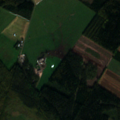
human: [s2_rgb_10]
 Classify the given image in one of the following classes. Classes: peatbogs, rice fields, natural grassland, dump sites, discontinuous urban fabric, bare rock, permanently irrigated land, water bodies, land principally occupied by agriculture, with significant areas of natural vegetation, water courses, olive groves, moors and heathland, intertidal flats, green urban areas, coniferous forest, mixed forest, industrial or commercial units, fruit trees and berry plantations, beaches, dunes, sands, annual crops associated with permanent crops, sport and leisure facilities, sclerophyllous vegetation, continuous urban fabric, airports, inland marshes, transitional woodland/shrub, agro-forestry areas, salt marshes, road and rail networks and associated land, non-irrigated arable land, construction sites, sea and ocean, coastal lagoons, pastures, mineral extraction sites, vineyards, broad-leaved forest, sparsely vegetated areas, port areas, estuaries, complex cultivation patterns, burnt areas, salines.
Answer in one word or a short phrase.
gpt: non-irrigated arable land, land principally occupied by agriculture, with significant areas of natural vegetation, coniferous forest, mixed forest